Question:
How do I make it so the IDs go up by 1 every time it's been added?
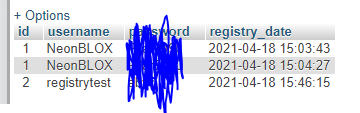
Answer: The fix for this is using auto increment. The query will be a bit different depending on which database system you are using. If you are using something like MariaDB or MySQL these query's will work.
If you are creating a table this query can be used.
'''
CREATE TABLE tableName(
columnName int NOT NULL AUTO_INCREMENT,
anOtherColumnName varchar(255),
PRIMARY KEY (columnName)
);
'''
Or you can alter the table by using this SQL query.
'''
alter table yourTableName modify yourColumnName int AUTO_INCREMENT;
'''
If you want to learn more about auto increment visit:
<URL>